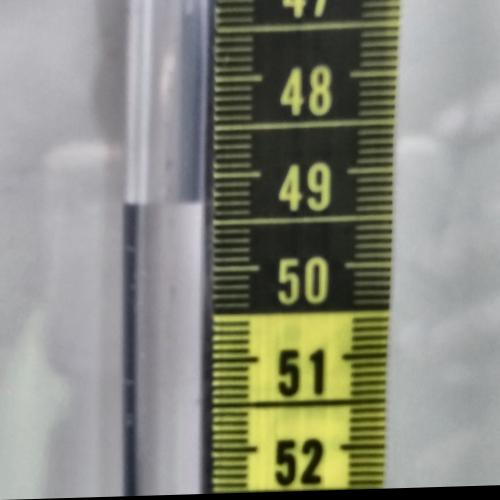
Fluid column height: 49.3 cm